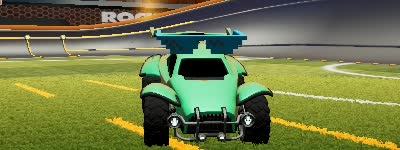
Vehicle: octane